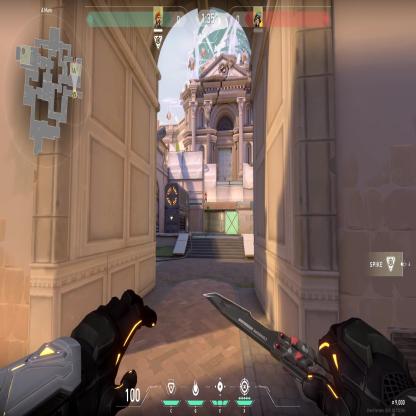
Label: enemy